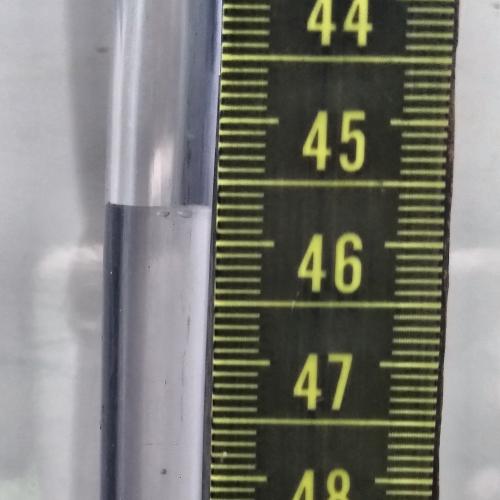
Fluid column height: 45.7 cm